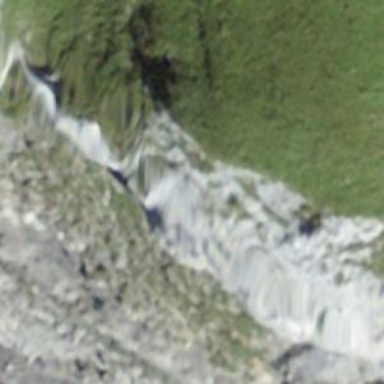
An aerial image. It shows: Natural cliff.